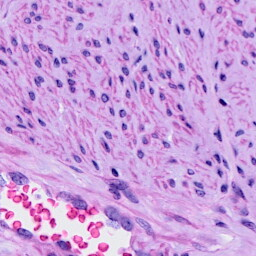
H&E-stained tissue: Cervix